Question: I'm setting the font of the title of the navigation bar to use dynamic type
i.e.
'self.navigationController.navigationBar.titleTextAttributes = @{NSFontAttributeName:[UIFont preferredFontForTextStyle:UIFontTextStyleHeadline]};'
Which works but the back button doesn't adopt this font.
I tried
'[self.navigationItem.backBarButtonItem setTitleTextAttributes:@{NSFontAttributeName:[UIFont preferredFontForTextStyle:UIFontTextStyleHeadline]} forState:UIControlStateNormal];'
but that hasn't worked.

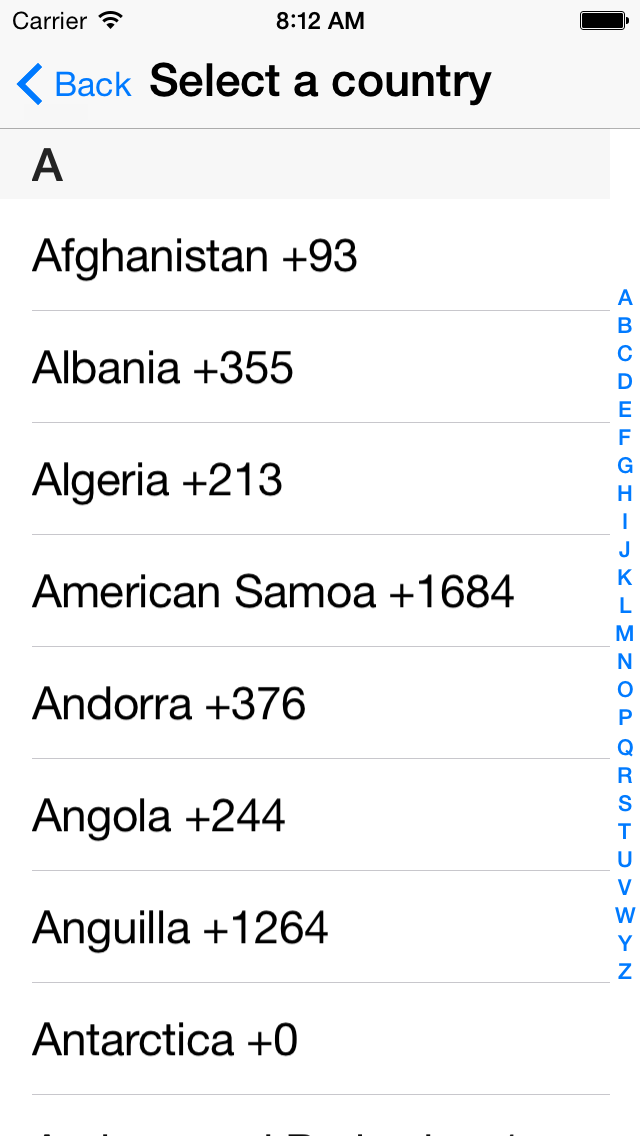
Answer: Looks like the only way to do it is to create a new UIBarButtonItem:
'''
UIBarButtonItem *dynamicTypeButton = [[UIBarButtonItem alloc] init];
[dynamicTypeButton setTitleTextAttributes:@{NSFontAttributeName:[UIFont preferredFontForTextStyle:UIFontTextStyleHeadline]} forState:UIControlStateNormal];
self.navigationItem.backBarButtonItem = dynamicTypeButton;
'''